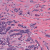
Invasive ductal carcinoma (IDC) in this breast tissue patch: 1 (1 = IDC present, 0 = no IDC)